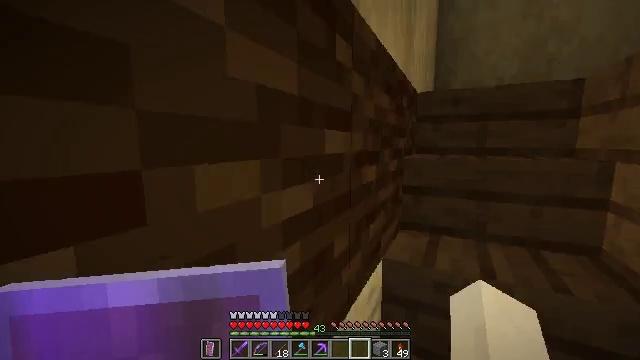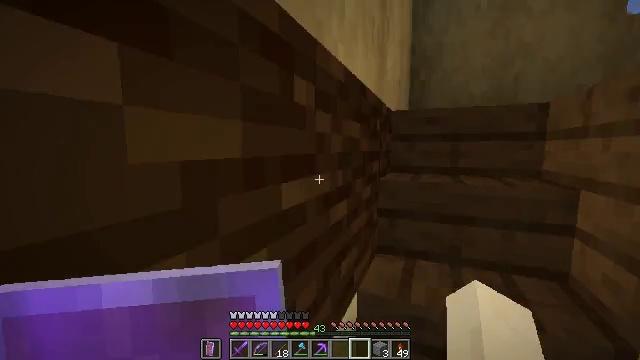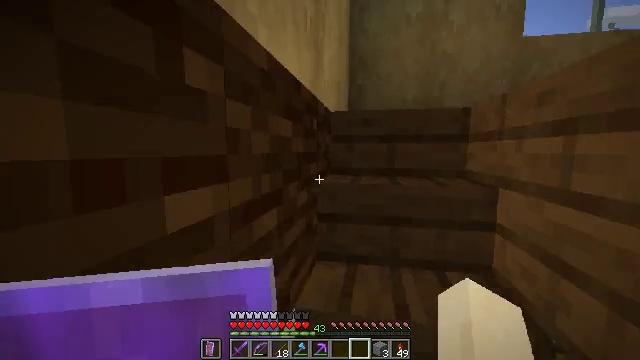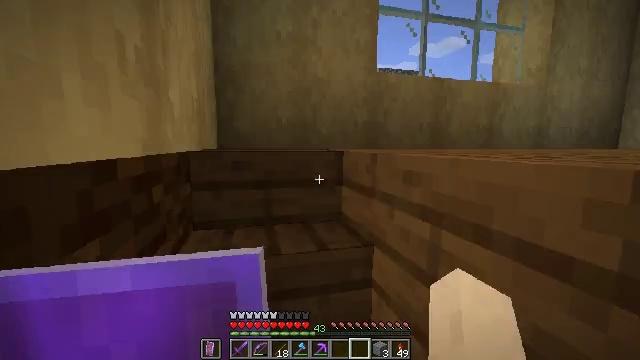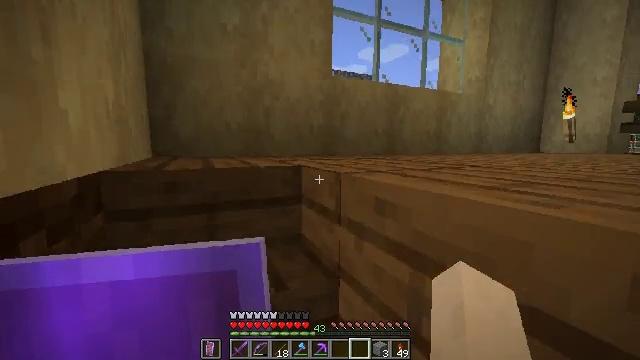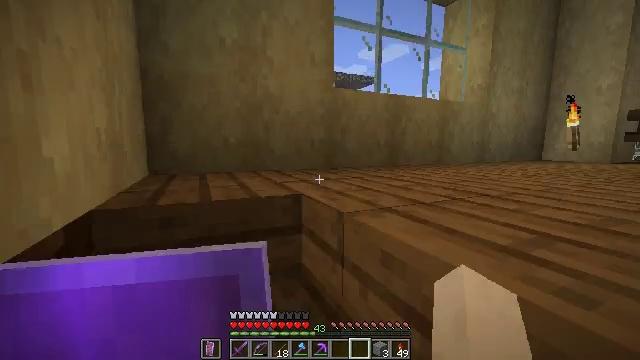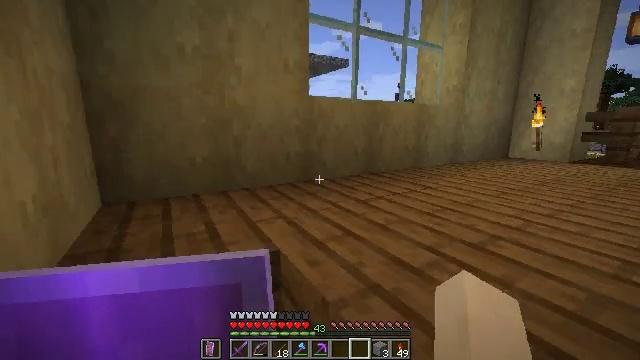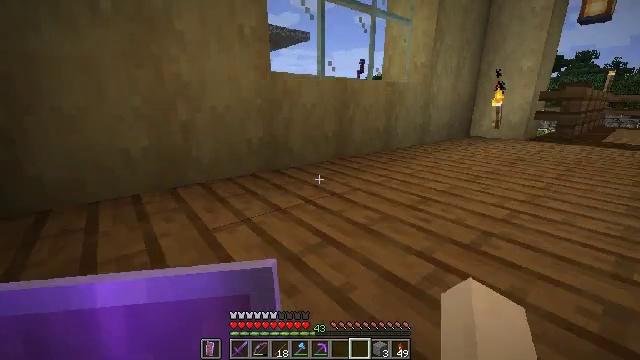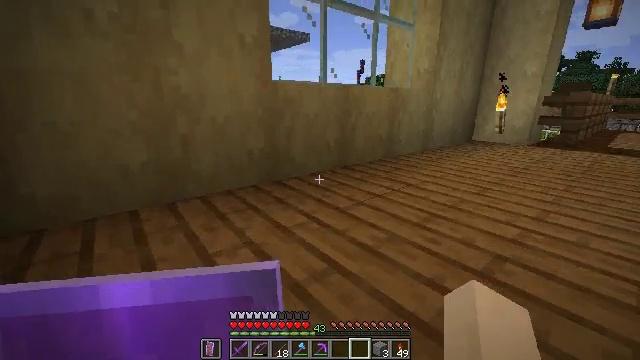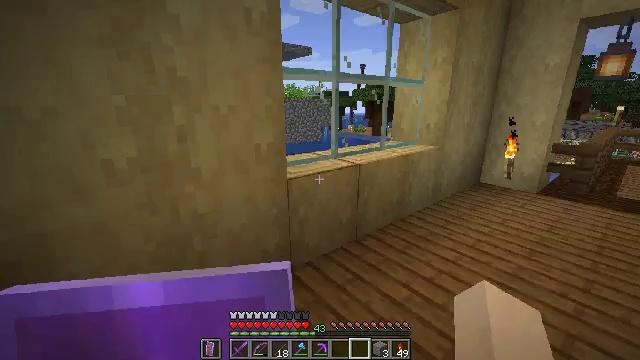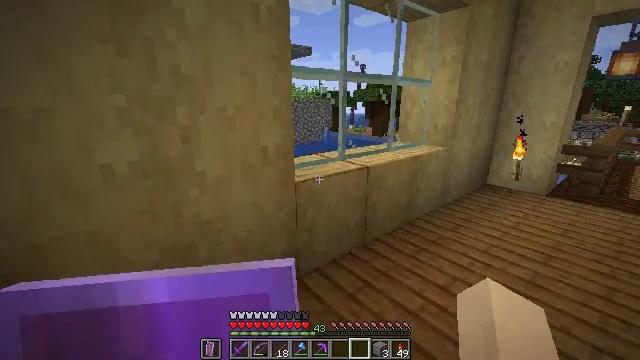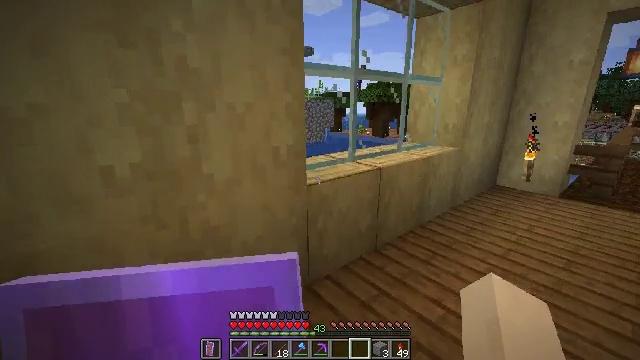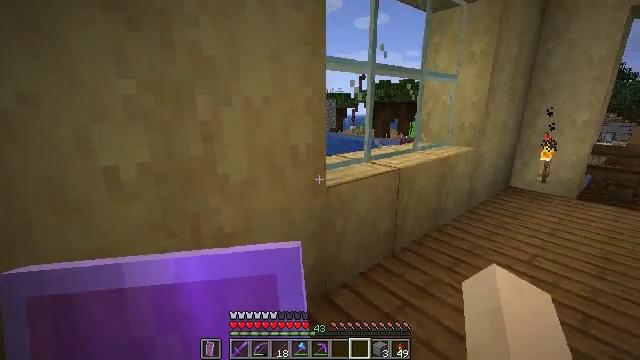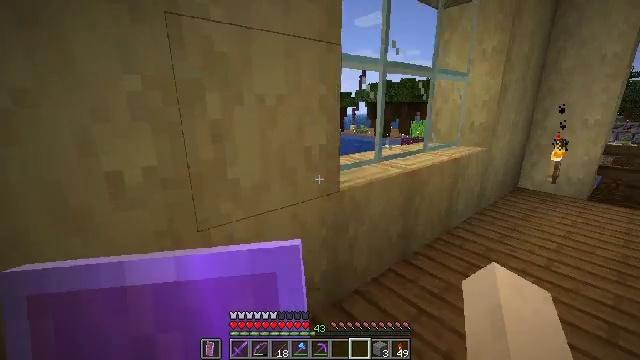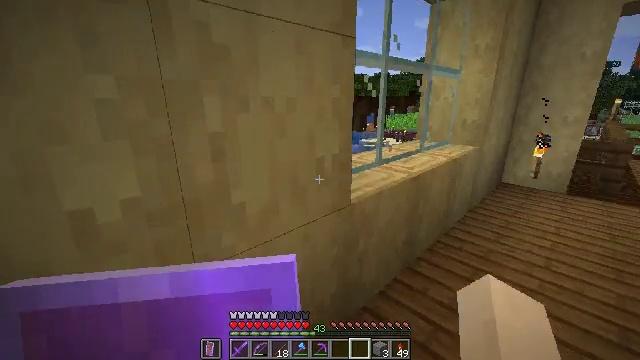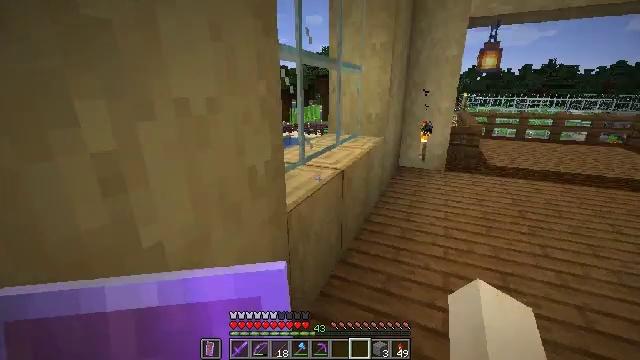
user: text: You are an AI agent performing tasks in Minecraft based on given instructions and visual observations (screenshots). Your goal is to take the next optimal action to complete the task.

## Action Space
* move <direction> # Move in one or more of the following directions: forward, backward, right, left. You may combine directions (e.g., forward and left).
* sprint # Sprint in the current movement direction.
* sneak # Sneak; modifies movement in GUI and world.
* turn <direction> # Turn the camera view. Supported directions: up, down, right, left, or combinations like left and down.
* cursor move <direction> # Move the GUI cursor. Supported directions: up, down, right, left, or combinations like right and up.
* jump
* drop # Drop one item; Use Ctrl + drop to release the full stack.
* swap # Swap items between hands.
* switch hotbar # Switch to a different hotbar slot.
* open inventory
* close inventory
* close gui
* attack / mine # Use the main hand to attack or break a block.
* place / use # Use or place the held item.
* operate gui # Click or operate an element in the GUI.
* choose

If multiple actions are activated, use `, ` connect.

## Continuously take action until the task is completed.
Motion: motion action
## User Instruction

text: Mine the sea lantern from the ocean monument.
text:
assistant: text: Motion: move forward, turn right
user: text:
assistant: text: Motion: move forward, turn right
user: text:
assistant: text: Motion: move forward, turn right and down
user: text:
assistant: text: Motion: move forward, turn right
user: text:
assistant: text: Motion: move forward
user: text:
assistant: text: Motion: move forward, turn right and down
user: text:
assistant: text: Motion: move forward, turn right and down
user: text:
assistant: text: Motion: move forward
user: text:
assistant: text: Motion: move forward
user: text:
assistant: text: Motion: move forward and move left
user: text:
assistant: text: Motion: move forward and move left
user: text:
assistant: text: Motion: move forward and move left
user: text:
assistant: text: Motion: move forward and move left
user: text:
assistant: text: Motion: move forward and move left, turn right and down
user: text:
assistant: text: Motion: move forward and move left, turn right and down
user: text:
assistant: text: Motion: move forward and move left, turn right and down
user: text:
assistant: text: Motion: move forward, turn right and down
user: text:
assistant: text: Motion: move forward, turn right
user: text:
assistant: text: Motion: move forward, turn right
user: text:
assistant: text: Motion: move forward, turn right
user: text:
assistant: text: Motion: move forward, turn right
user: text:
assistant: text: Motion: move forward, turn right
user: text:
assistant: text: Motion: move forward, turn right
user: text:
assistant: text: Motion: move forward, turn right
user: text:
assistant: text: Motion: move forward
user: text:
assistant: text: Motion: move forward
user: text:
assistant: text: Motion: move forward
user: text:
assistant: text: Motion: move forward
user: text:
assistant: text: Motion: move forward
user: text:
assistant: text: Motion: move forward